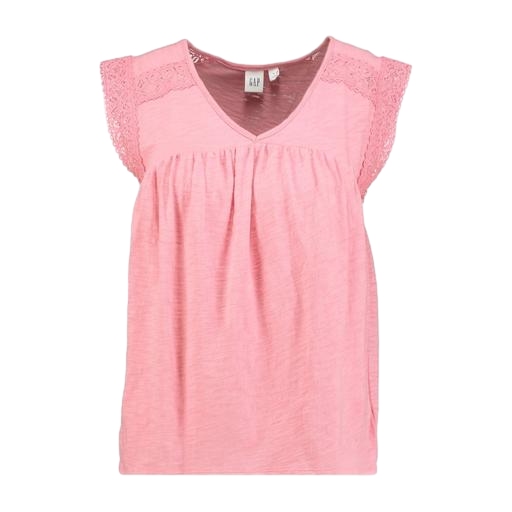
lace-yoke t-shirt, pink cap-sleeve t-shirt, pink lace-accented top, white background